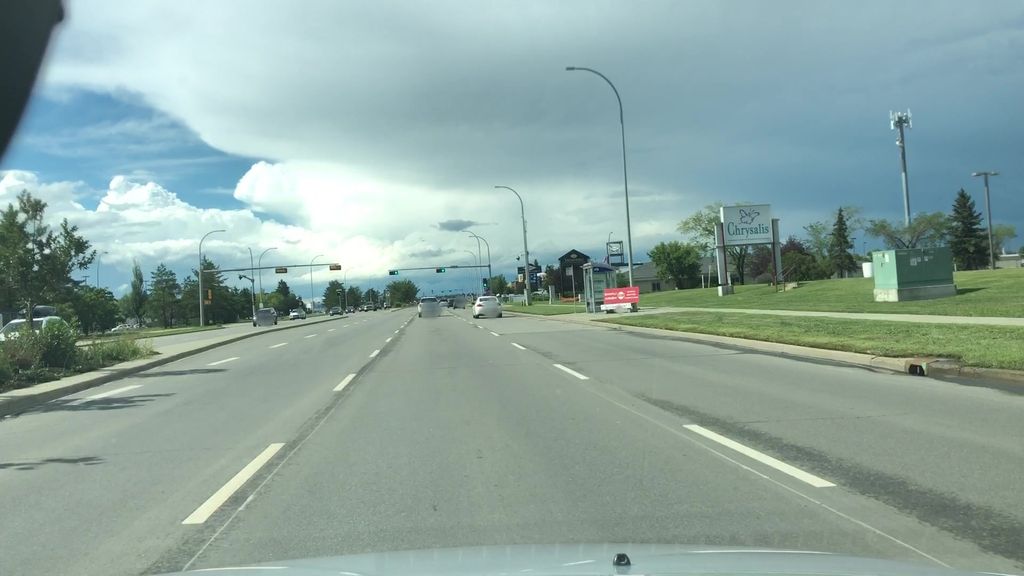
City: edmonton